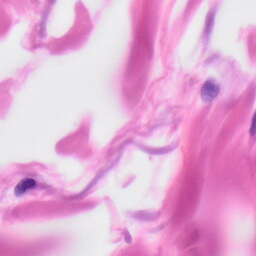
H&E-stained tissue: Skin